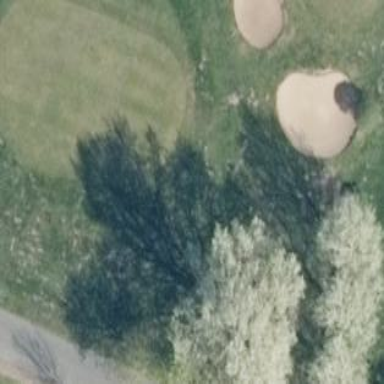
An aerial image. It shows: Golf green.